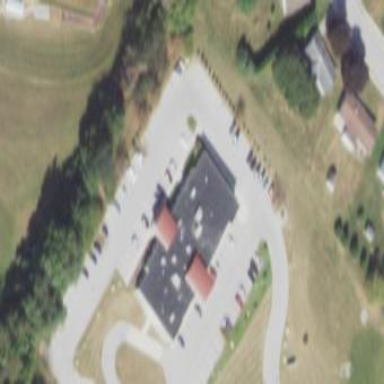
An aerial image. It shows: Commercial building serving as clinic.